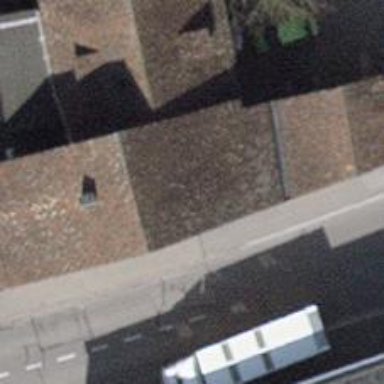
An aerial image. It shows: Gabled roof on retail building.